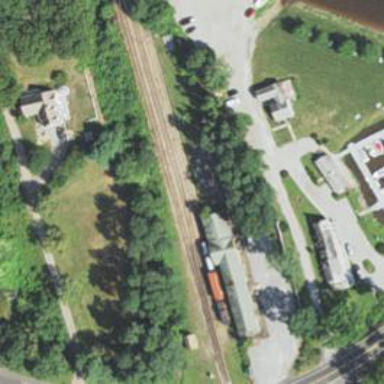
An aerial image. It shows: Railway siding with rails.